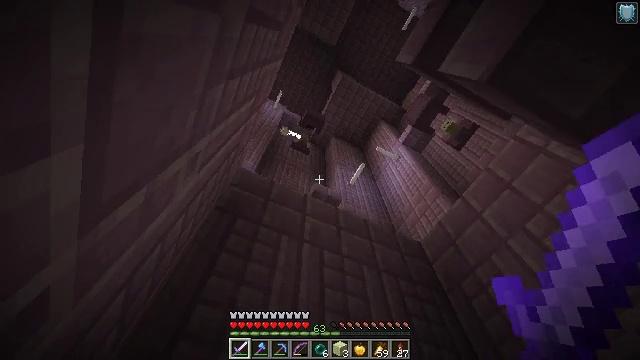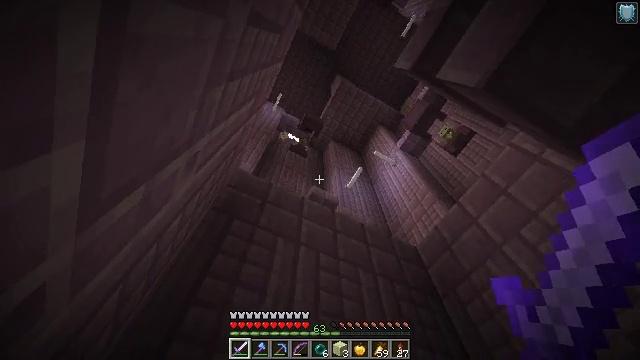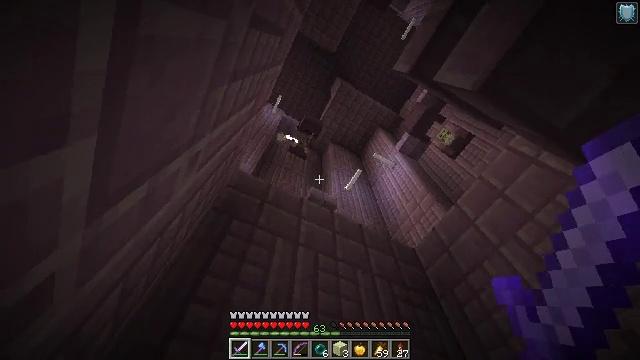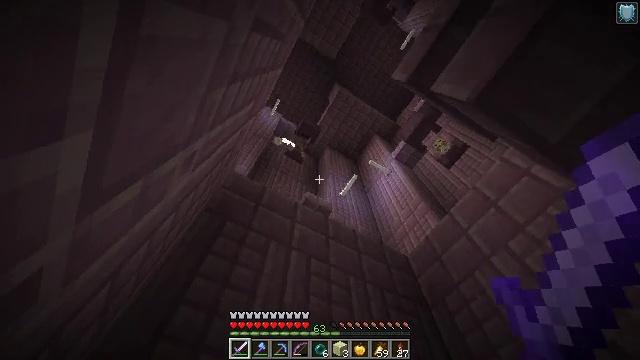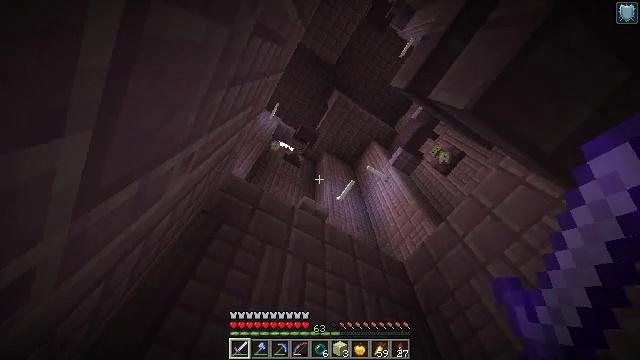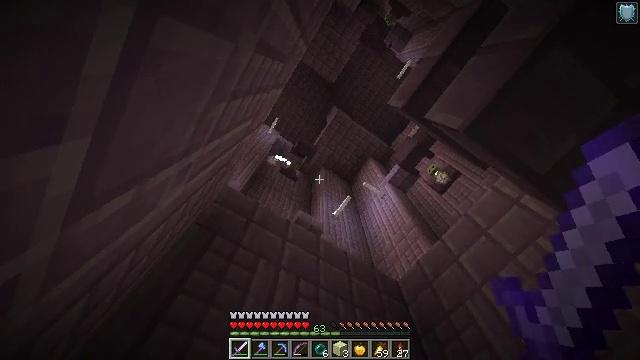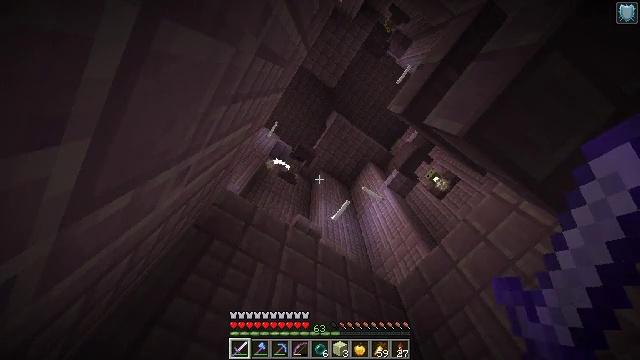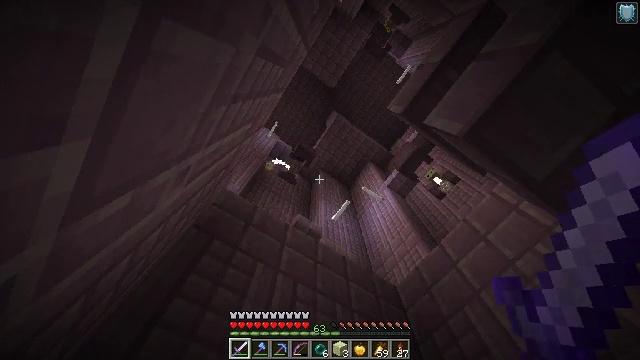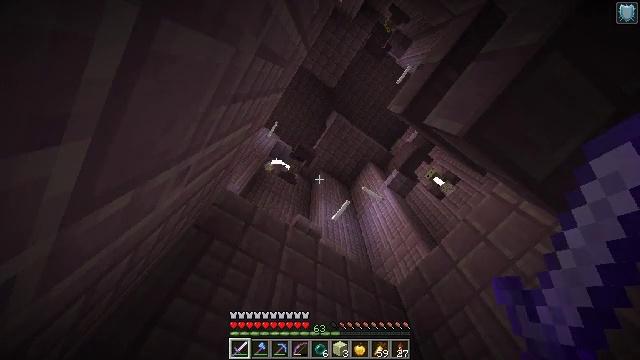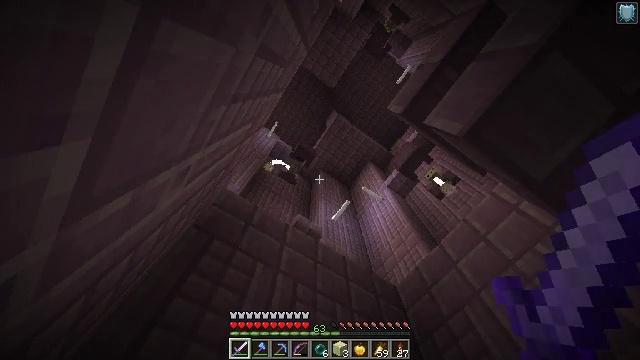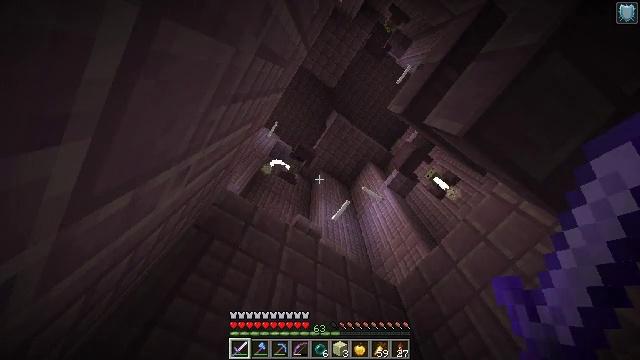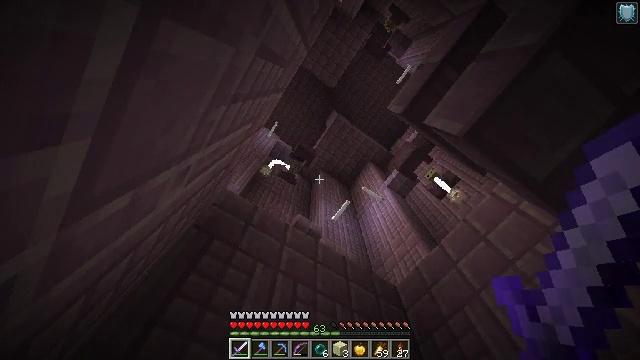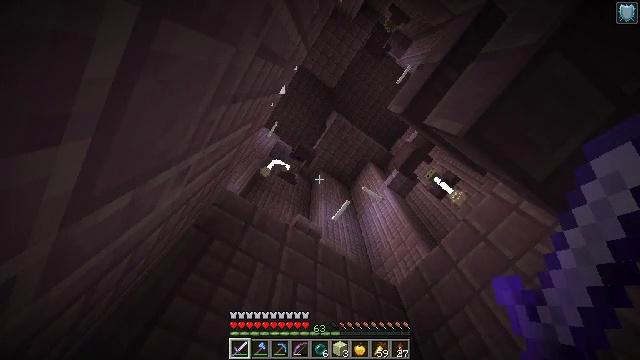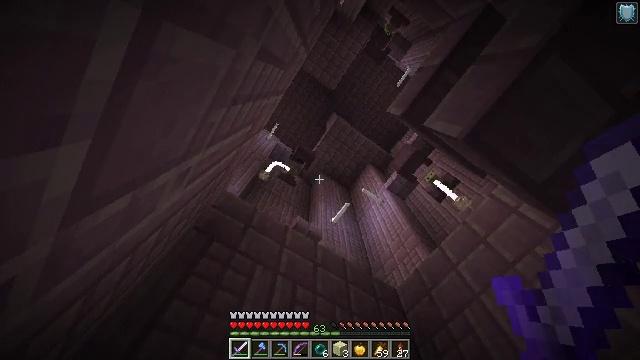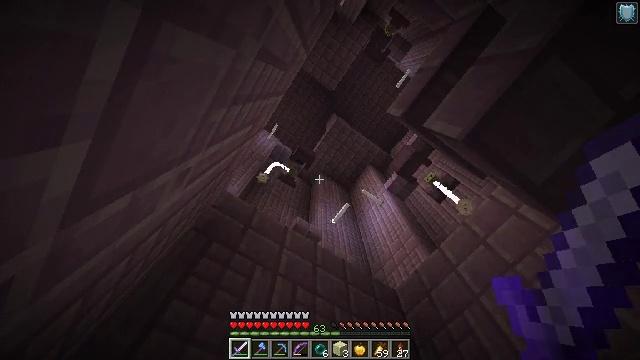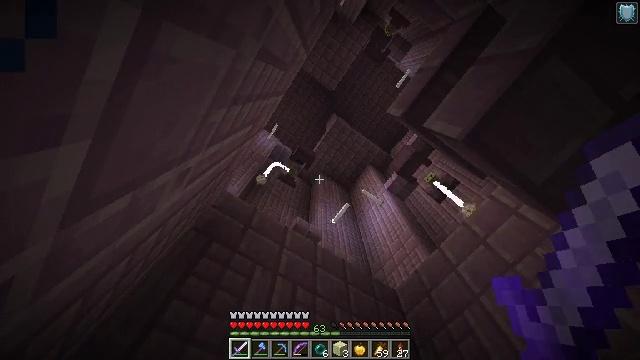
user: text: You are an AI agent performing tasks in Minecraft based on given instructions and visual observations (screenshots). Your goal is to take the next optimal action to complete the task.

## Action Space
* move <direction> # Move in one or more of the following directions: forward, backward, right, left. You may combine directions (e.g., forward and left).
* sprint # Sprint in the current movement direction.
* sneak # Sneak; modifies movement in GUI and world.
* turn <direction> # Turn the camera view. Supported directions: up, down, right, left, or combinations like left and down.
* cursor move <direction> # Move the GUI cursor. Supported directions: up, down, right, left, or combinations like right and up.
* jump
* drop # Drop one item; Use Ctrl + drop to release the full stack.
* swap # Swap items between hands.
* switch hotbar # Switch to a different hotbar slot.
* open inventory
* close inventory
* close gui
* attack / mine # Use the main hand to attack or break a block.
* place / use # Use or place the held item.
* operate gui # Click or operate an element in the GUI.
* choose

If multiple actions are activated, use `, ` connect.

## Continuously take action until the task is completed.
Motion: motion action
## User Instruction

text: Retrieve the purpur slab for building.
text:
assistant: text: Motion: sneak, turn right
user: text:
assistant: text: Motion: sneak
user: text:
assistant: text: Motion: sneak, turn right and up
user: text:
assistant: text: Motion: sneak, turn right and up
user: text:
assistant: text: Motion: sneak, turn right and up
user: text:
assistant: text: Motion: sneak
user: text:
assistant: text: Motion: sneak
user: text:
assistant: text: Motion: sneak
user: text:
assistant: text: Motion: sneak
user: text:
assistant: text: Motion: sneak
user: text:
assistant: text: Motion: sneak
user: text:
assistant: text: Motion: sneak
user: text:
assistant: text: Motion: sneak
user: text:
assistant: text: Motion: sneak
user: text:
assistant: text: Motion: sneak
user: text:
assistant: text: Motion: sneak
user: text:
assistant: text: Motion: sneak
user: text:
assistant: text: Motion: sneak
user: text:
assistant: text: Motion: sneak
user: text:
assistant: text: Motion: sneak
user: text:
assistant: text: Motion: sneak
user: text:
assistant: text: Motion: move forward, sneak
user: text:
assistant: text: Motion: move forward, sneak, turn down
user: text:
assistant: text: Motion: move forward, sneak, turn down
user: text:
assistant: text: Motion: move forward, sneak, turn left and down
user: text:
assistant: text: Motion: move forward, sneak, turn down
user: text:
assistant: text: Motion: move forward, sneak, turn down
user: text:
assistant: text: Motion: sneak, turn down
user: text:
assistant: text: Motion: sneak, turn down
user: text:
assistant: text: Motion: sneak, turn down